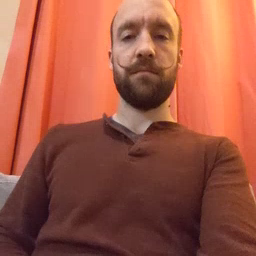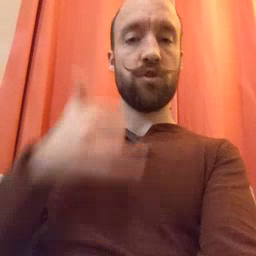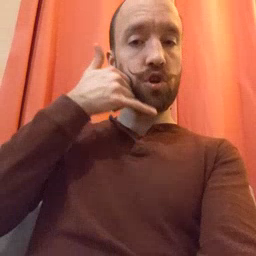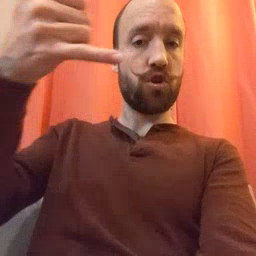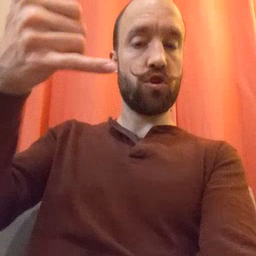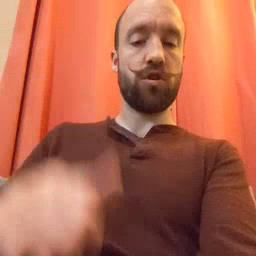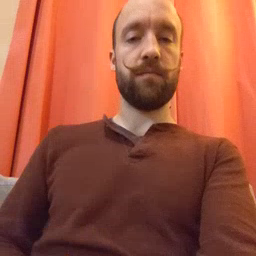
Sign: callonphone